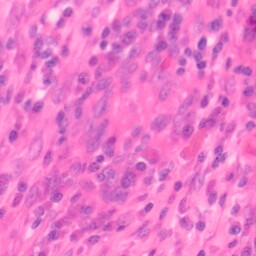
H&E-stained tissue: Colon